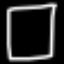
Label: square